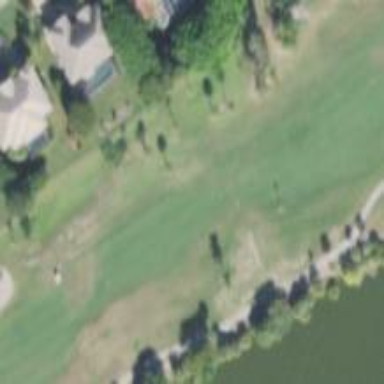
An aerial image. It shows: Golf fairway surrounded by grass.